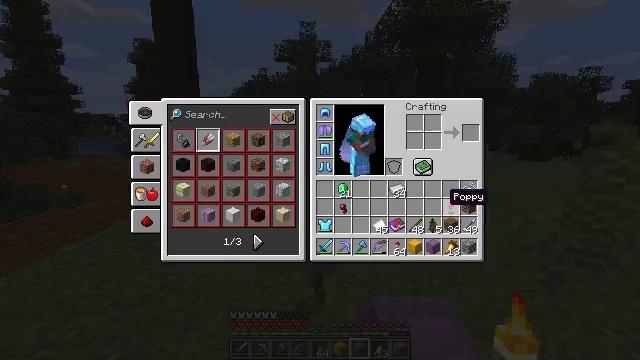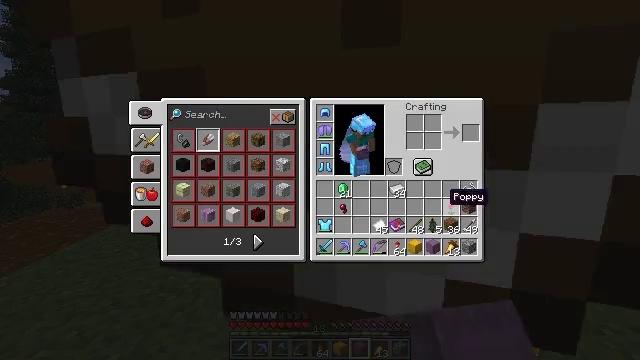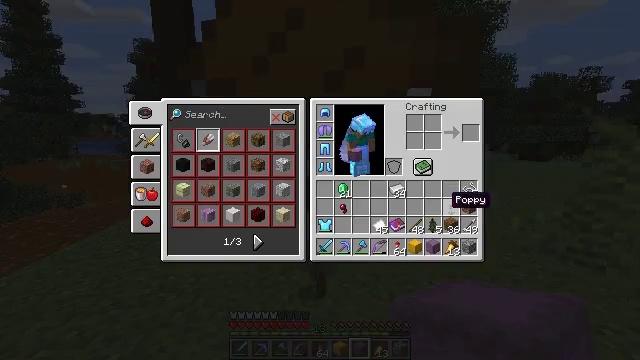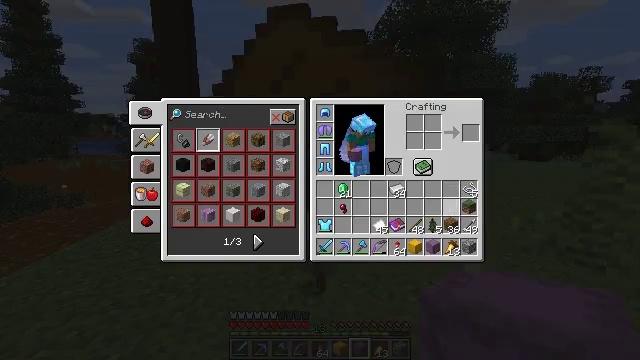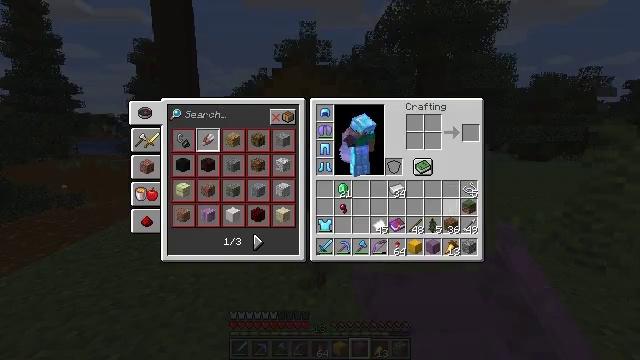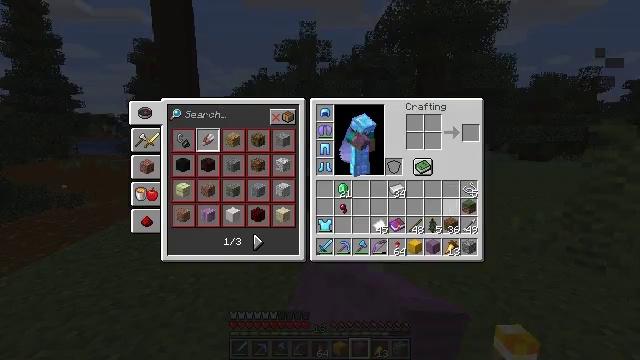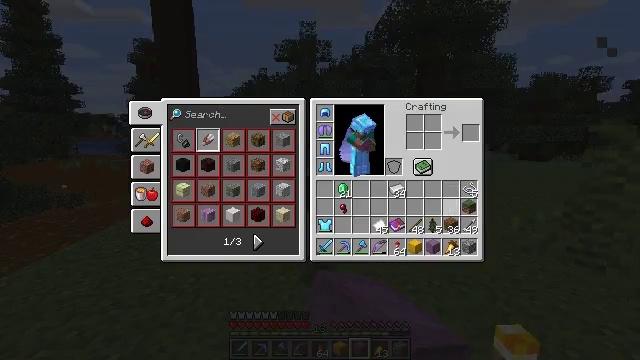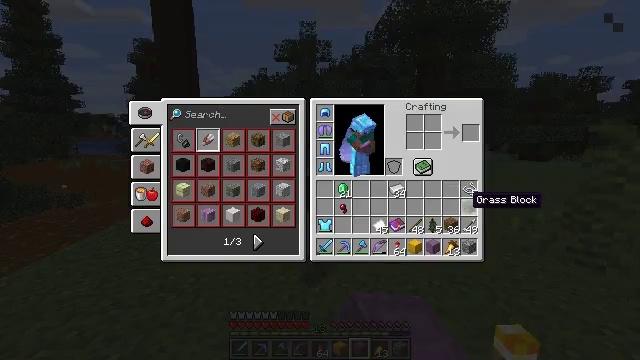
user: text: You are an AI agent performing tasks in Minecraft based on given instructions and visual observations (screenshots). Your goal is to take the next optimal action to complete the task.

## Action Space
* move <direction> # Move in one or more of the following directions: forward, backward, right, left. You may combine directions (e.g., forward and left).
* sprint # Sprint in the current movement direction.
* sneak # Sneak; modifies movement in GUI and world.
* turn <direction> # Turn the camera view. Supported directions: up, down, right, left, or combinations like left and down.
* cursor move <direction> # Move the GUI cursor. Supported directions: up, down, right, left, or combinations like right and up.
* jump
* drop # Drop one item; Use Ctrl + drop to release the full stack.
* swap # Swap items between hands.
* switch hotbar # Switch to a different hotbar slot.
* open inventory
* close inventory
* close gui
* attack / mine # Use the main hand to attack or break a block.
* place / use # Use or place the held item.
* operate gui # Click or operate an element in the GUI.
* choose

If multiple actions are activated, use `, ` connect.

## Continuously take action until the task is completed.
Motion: motion action
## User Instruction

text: Drop a poppy.
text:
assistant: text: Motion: sprint, open gui
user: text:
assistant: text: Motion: sprint
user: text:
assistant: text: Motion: sprint, drop
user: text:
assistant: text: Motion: sprint, drop
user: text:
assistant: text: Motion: sprint, cursor move right, drop
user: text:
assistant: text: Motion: sprint
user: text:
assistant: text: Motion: sprint, cursor move right
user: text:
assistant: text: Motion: sprint